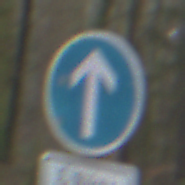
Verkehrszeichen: VorgeschriebeneFahrtrichtungGeradeaus
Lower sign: BesondereFahrzeugeUndTransportgueter13
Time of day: Midday
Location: Outdoor (Nature)
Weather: Overcast
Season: NotSpecified
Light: Natural